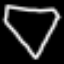
Label: diamond